Interaction volume radius: 10 \u00c5
Interaction volume height: 20 \u00c5
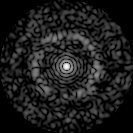
Disorder parameter: 0.8304